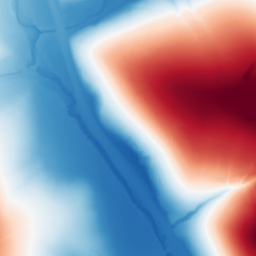
Category: trend_removal
Decomposition family: polynomial
Decomposition parameters: degree: 2
Upsampling method: edge_directed
Upsampling parameters: scale: 4
Upsampling scale: 4